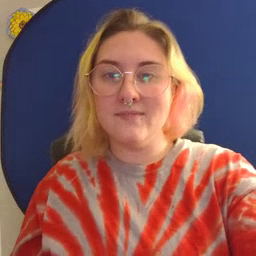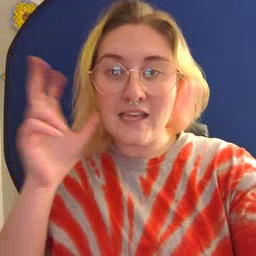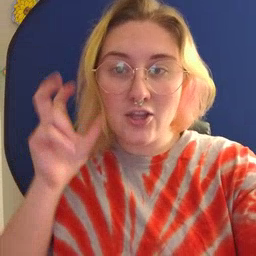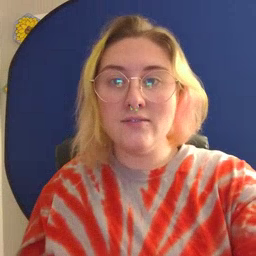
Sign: hear